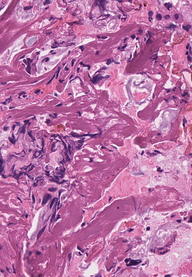
Tumor epithelial tissue: no
Tumor-associated stroma tissue: yes
Normal tissue: no